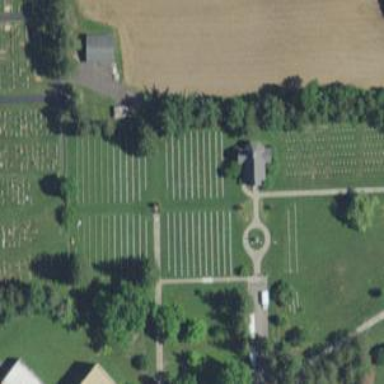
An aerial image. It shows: Historic memorial in the form of cross.